Aerial crown-view tile of a tropical tree (Barro Colorado Island, Panama), acquired 20250317:
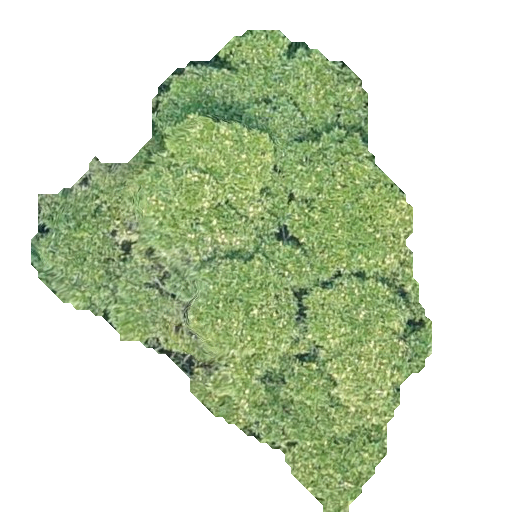
Species: Genipa americana
GBIF accepted scientific name: Genipa americana
Crown area: 165.091 m²